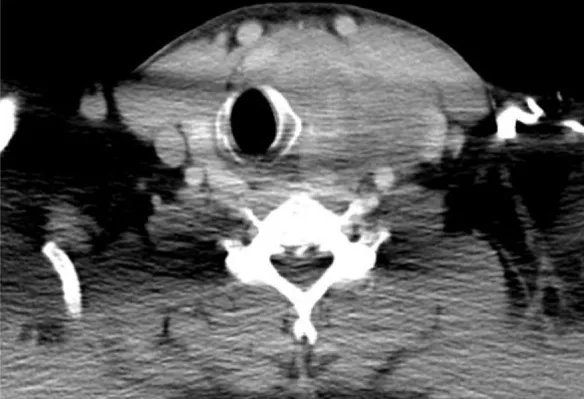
Computed-tomography appearance of the tumor.
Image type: radiology (ct)